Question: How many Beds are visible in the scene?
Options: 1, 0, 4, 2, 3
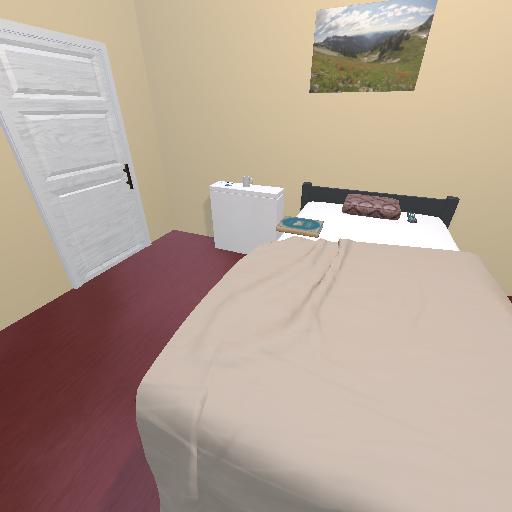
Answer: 1